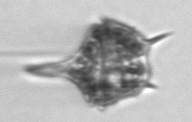
Label: Amylax